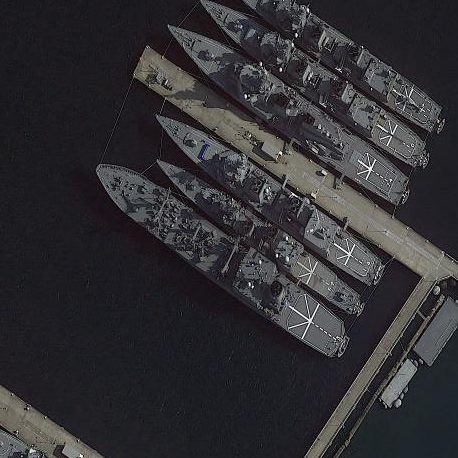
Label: cruiser